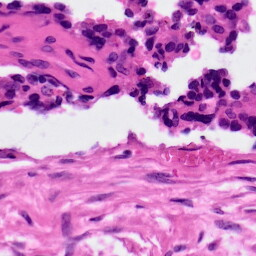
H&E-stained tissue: Ovarian